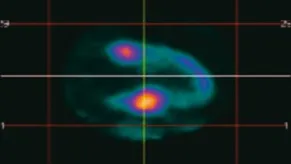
Clinical appearance of patient 2. (C) Positron emission tomography image of patient 2. Multiple myocardial focal uptakes are observed at the middle to inferior wall. HLA means horizontal long axis, VLA means vertical long axis, and SA means short axis in Figure 2-C.
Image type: radiology (pet)